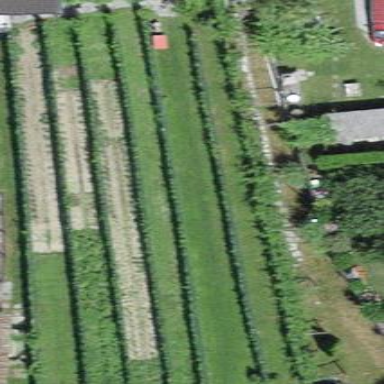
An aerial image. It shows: Vineyard where grapes are grown.